Question: Is there any framework?

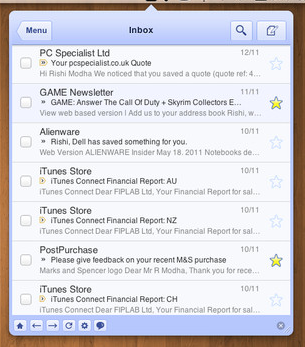
Answer: It' either a custom, borderless 'NSWindow' (see <URL>.